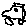
Label: car